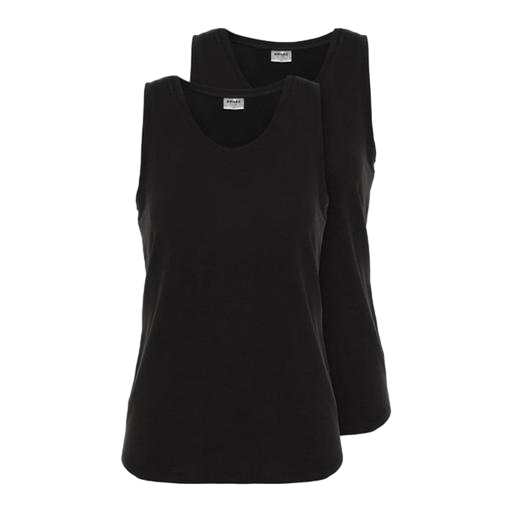
black women's straight fit vest, black women's vest, woman's tank top, white background